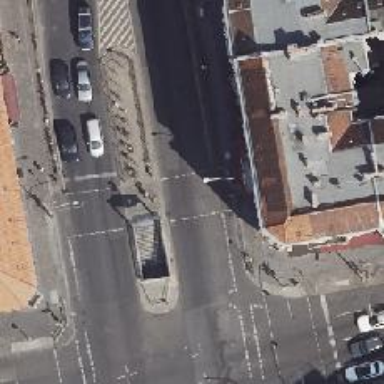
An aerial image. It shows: Crossing with traffic signals.